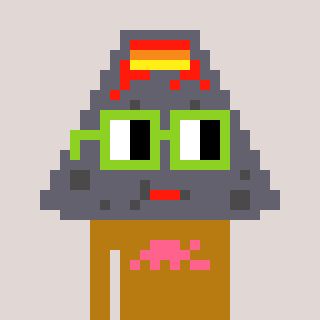
a pixel art character with square light green glasses, a volcano-shaped head and a gold-colored body on a warm background